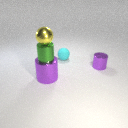
large purple metal cylinder below small yellow metal sphere